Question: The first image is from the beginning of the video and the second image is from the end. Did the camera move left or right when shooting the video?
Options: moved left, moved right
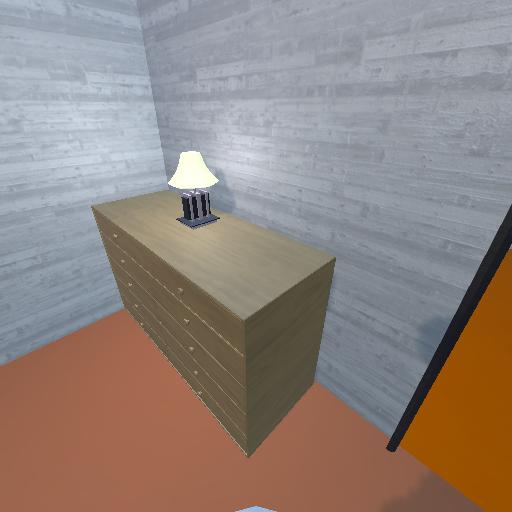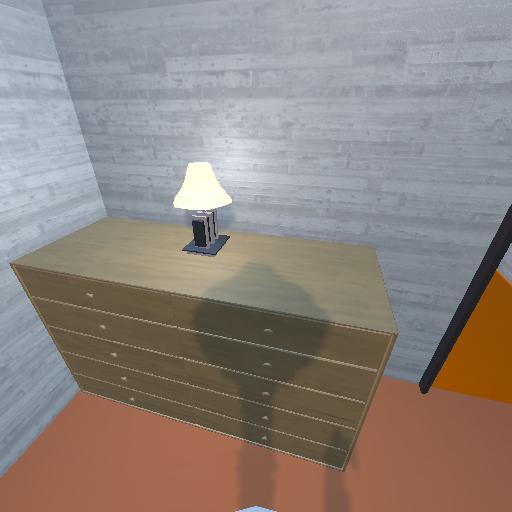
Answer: moved left